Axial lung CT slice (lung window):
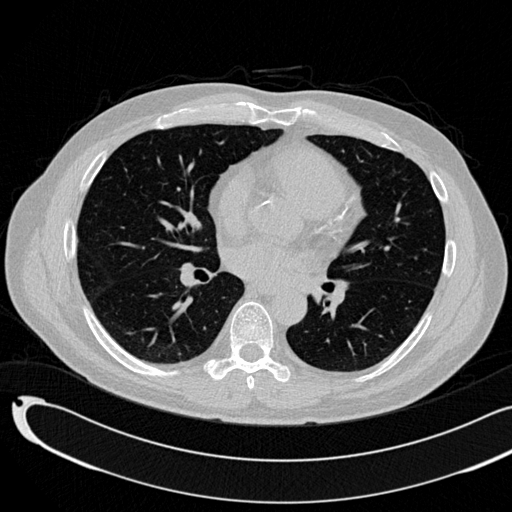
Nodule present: no